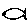
Label: fish